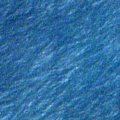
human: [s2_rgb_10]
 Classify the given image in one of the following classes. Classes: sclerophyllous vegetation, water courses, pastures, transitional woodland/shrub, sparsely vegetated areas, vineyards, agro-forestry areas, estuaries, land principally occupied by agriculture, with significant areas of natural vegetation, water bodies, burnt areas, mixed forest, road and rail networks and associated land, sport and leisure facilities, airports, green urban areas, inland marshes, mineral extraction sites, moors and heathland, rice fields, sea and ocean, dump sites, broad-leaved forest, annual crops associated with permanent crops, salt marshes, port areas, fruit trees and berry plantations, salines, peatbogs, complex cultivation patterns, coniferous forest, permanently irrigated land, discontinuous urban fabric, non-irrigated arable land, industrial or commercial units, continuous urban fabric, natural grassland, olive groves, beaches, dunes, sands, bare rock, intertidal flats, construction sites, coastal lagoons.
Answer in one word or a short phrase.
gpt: sea and ocean